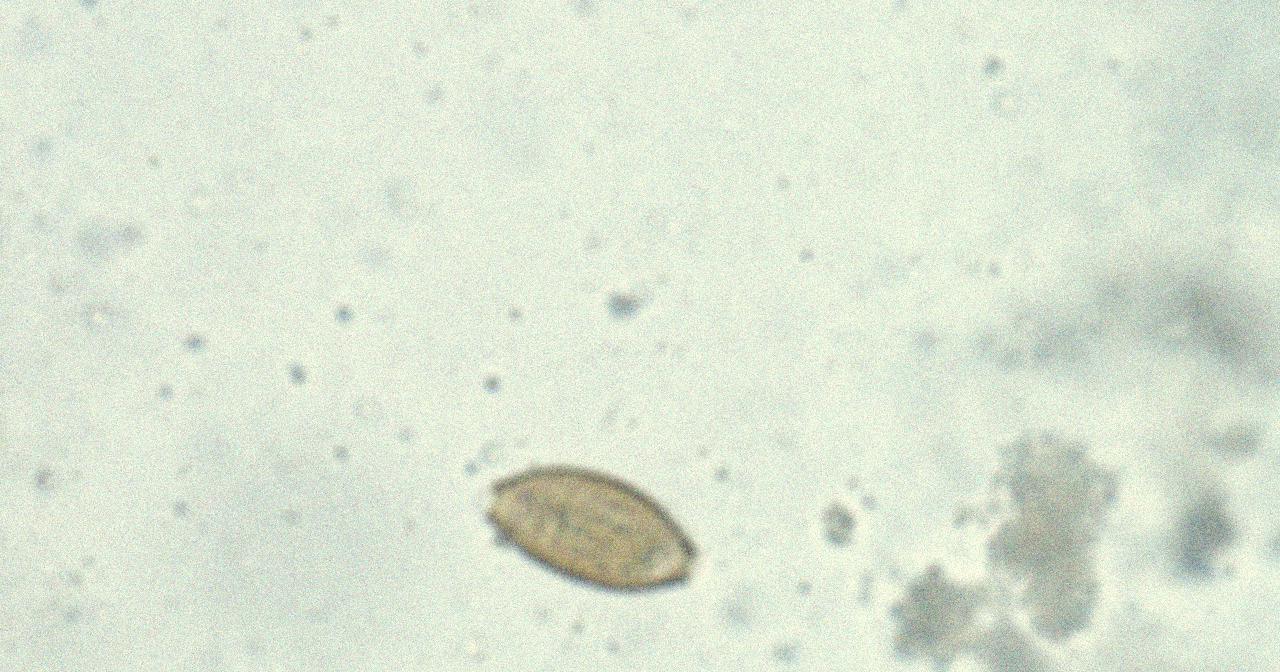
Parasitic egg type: Trichuris trichiura